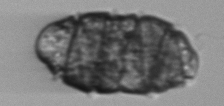
Label: Margalefidinium